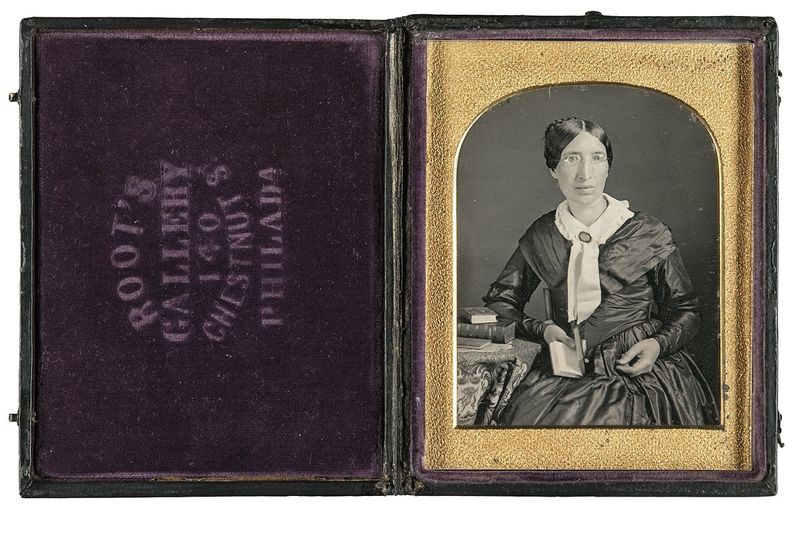
Titel: Porträt einer Frau
Künstler: Marcus Aurelius Root
Standort: Hamburg
Institution: Museum für Kunst und Gewerbe Hamburg
Schlagwörter: frau, gesten, portrait, figur, foto, fotografie, photographie, brille, photo, etui, lichtbild, daguerreotypie, bildwerke, angewandte und bildende kunst, hessische systematik, porträt, armhaltungen, porträtfotografie, porträtphotographie, hüftbild, augengläser